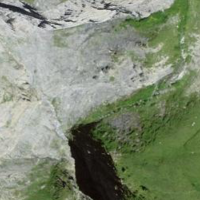
EUNIS habitat code: 48
Species observed at this site:
Pyrrhocorax graculus
Montifringilla nivalis